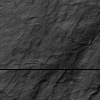
Atmospheric dust classification: not_dusty